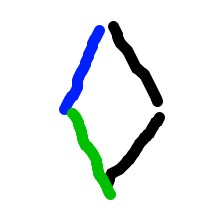
Shape: rhombus